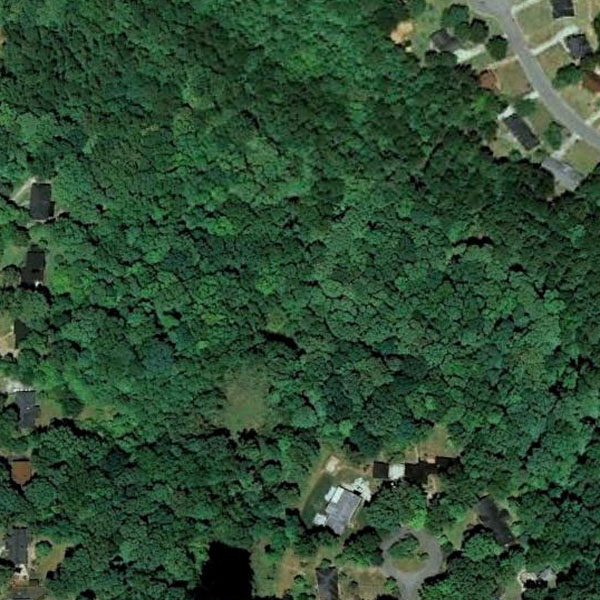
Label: Forest